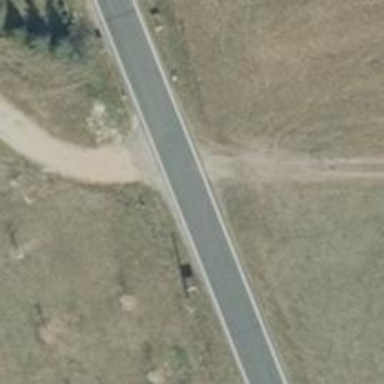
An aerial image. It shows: Tertiary road with asphalt surface.